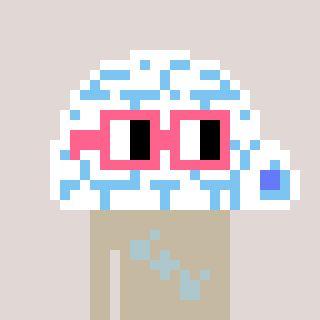
a pixel art character with square pink glasses, a igloo-shaped head and a bege-colored body on a warm background